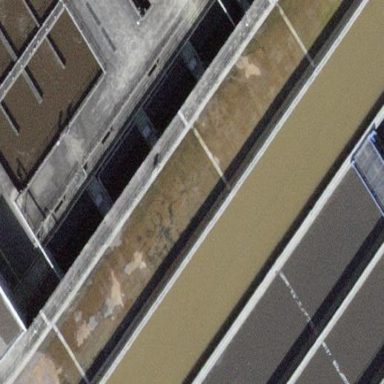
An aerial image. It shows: Sewage reservoir.